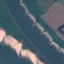
Land use / land cover: River